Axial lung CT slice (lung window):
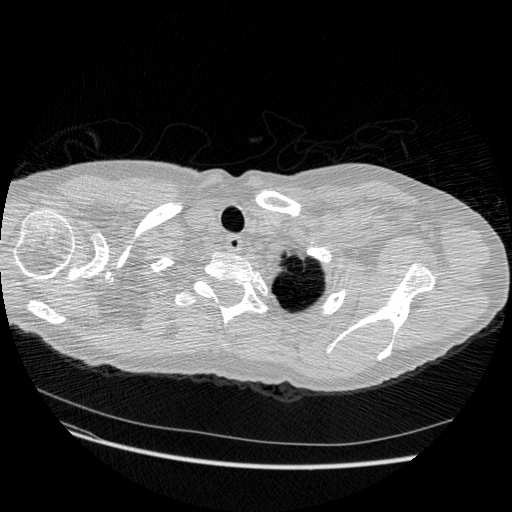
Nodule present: no